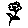
Label: flower